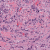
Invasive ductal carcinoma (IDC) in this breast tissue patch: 1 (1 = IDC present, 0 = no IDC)